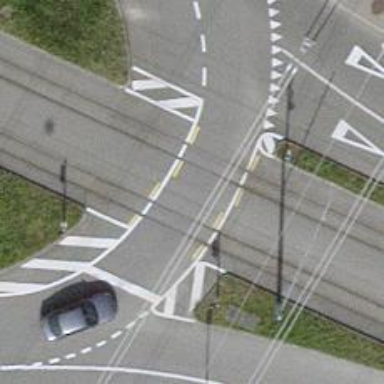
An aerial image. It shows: Road with traffic signals.